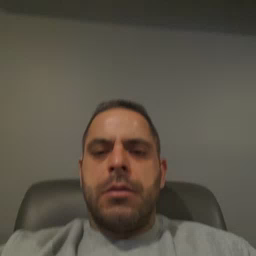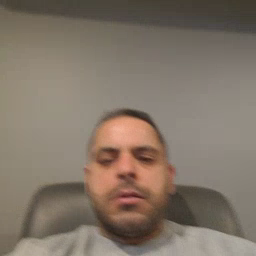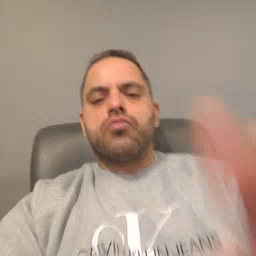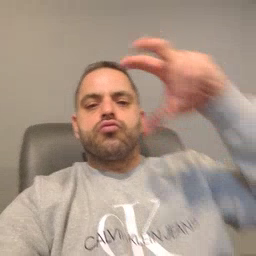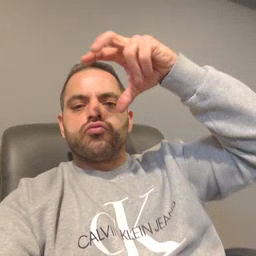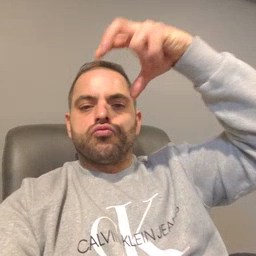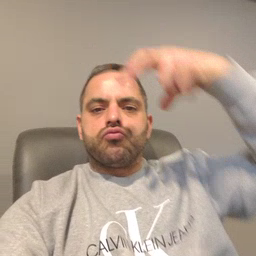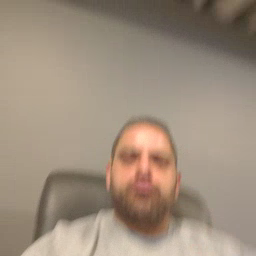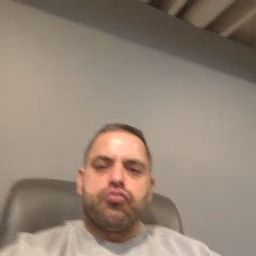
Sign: helicopter